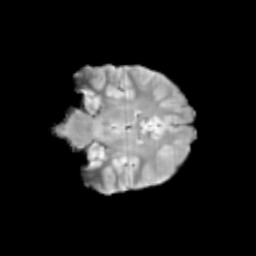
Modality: T2w
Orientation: coronal
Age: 10
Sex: female
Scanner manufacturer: siemens
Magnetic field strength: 3 T
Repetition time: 3.8 s
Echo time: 0.07 s